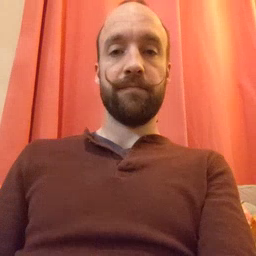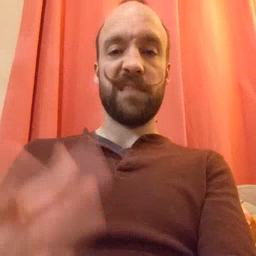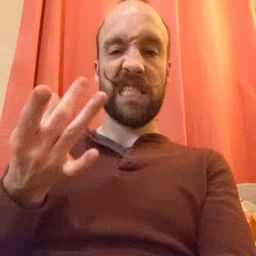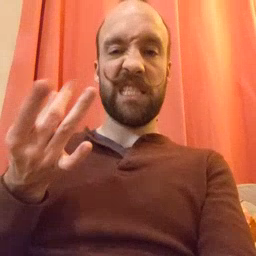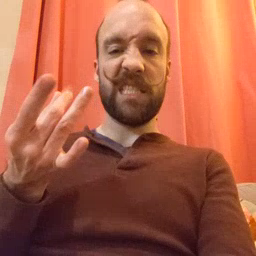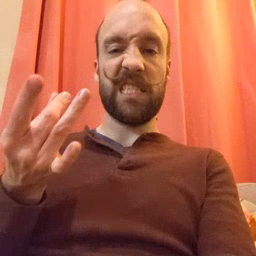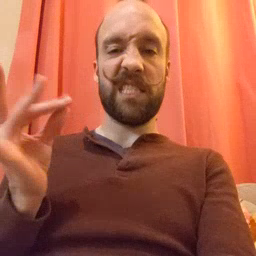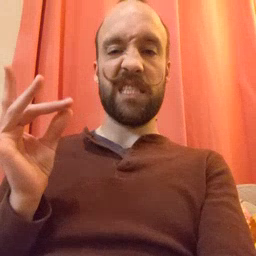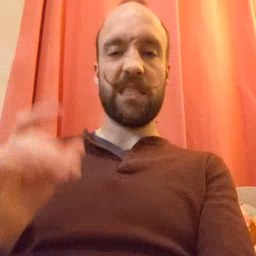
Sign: sticky